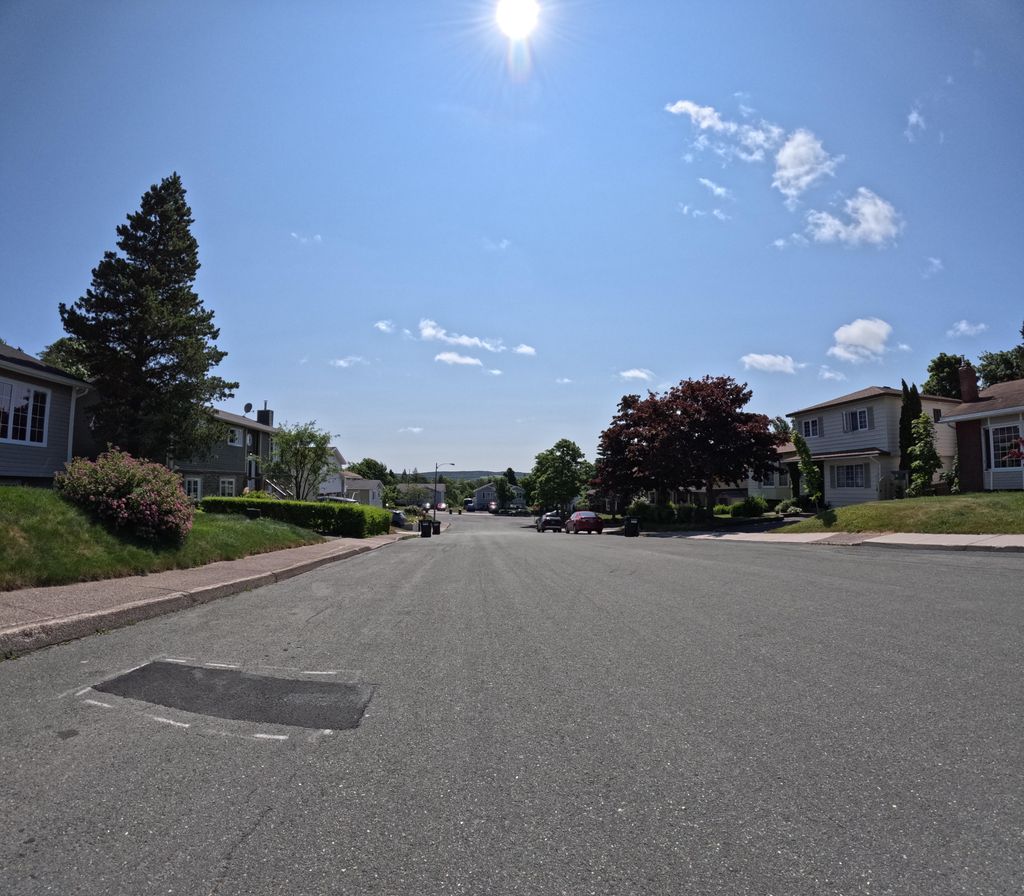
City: st_johns